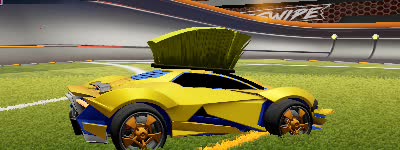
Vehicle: werewolf